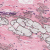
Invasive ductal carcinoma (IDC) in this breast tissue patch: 0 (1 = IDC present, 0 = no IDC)